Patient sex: M
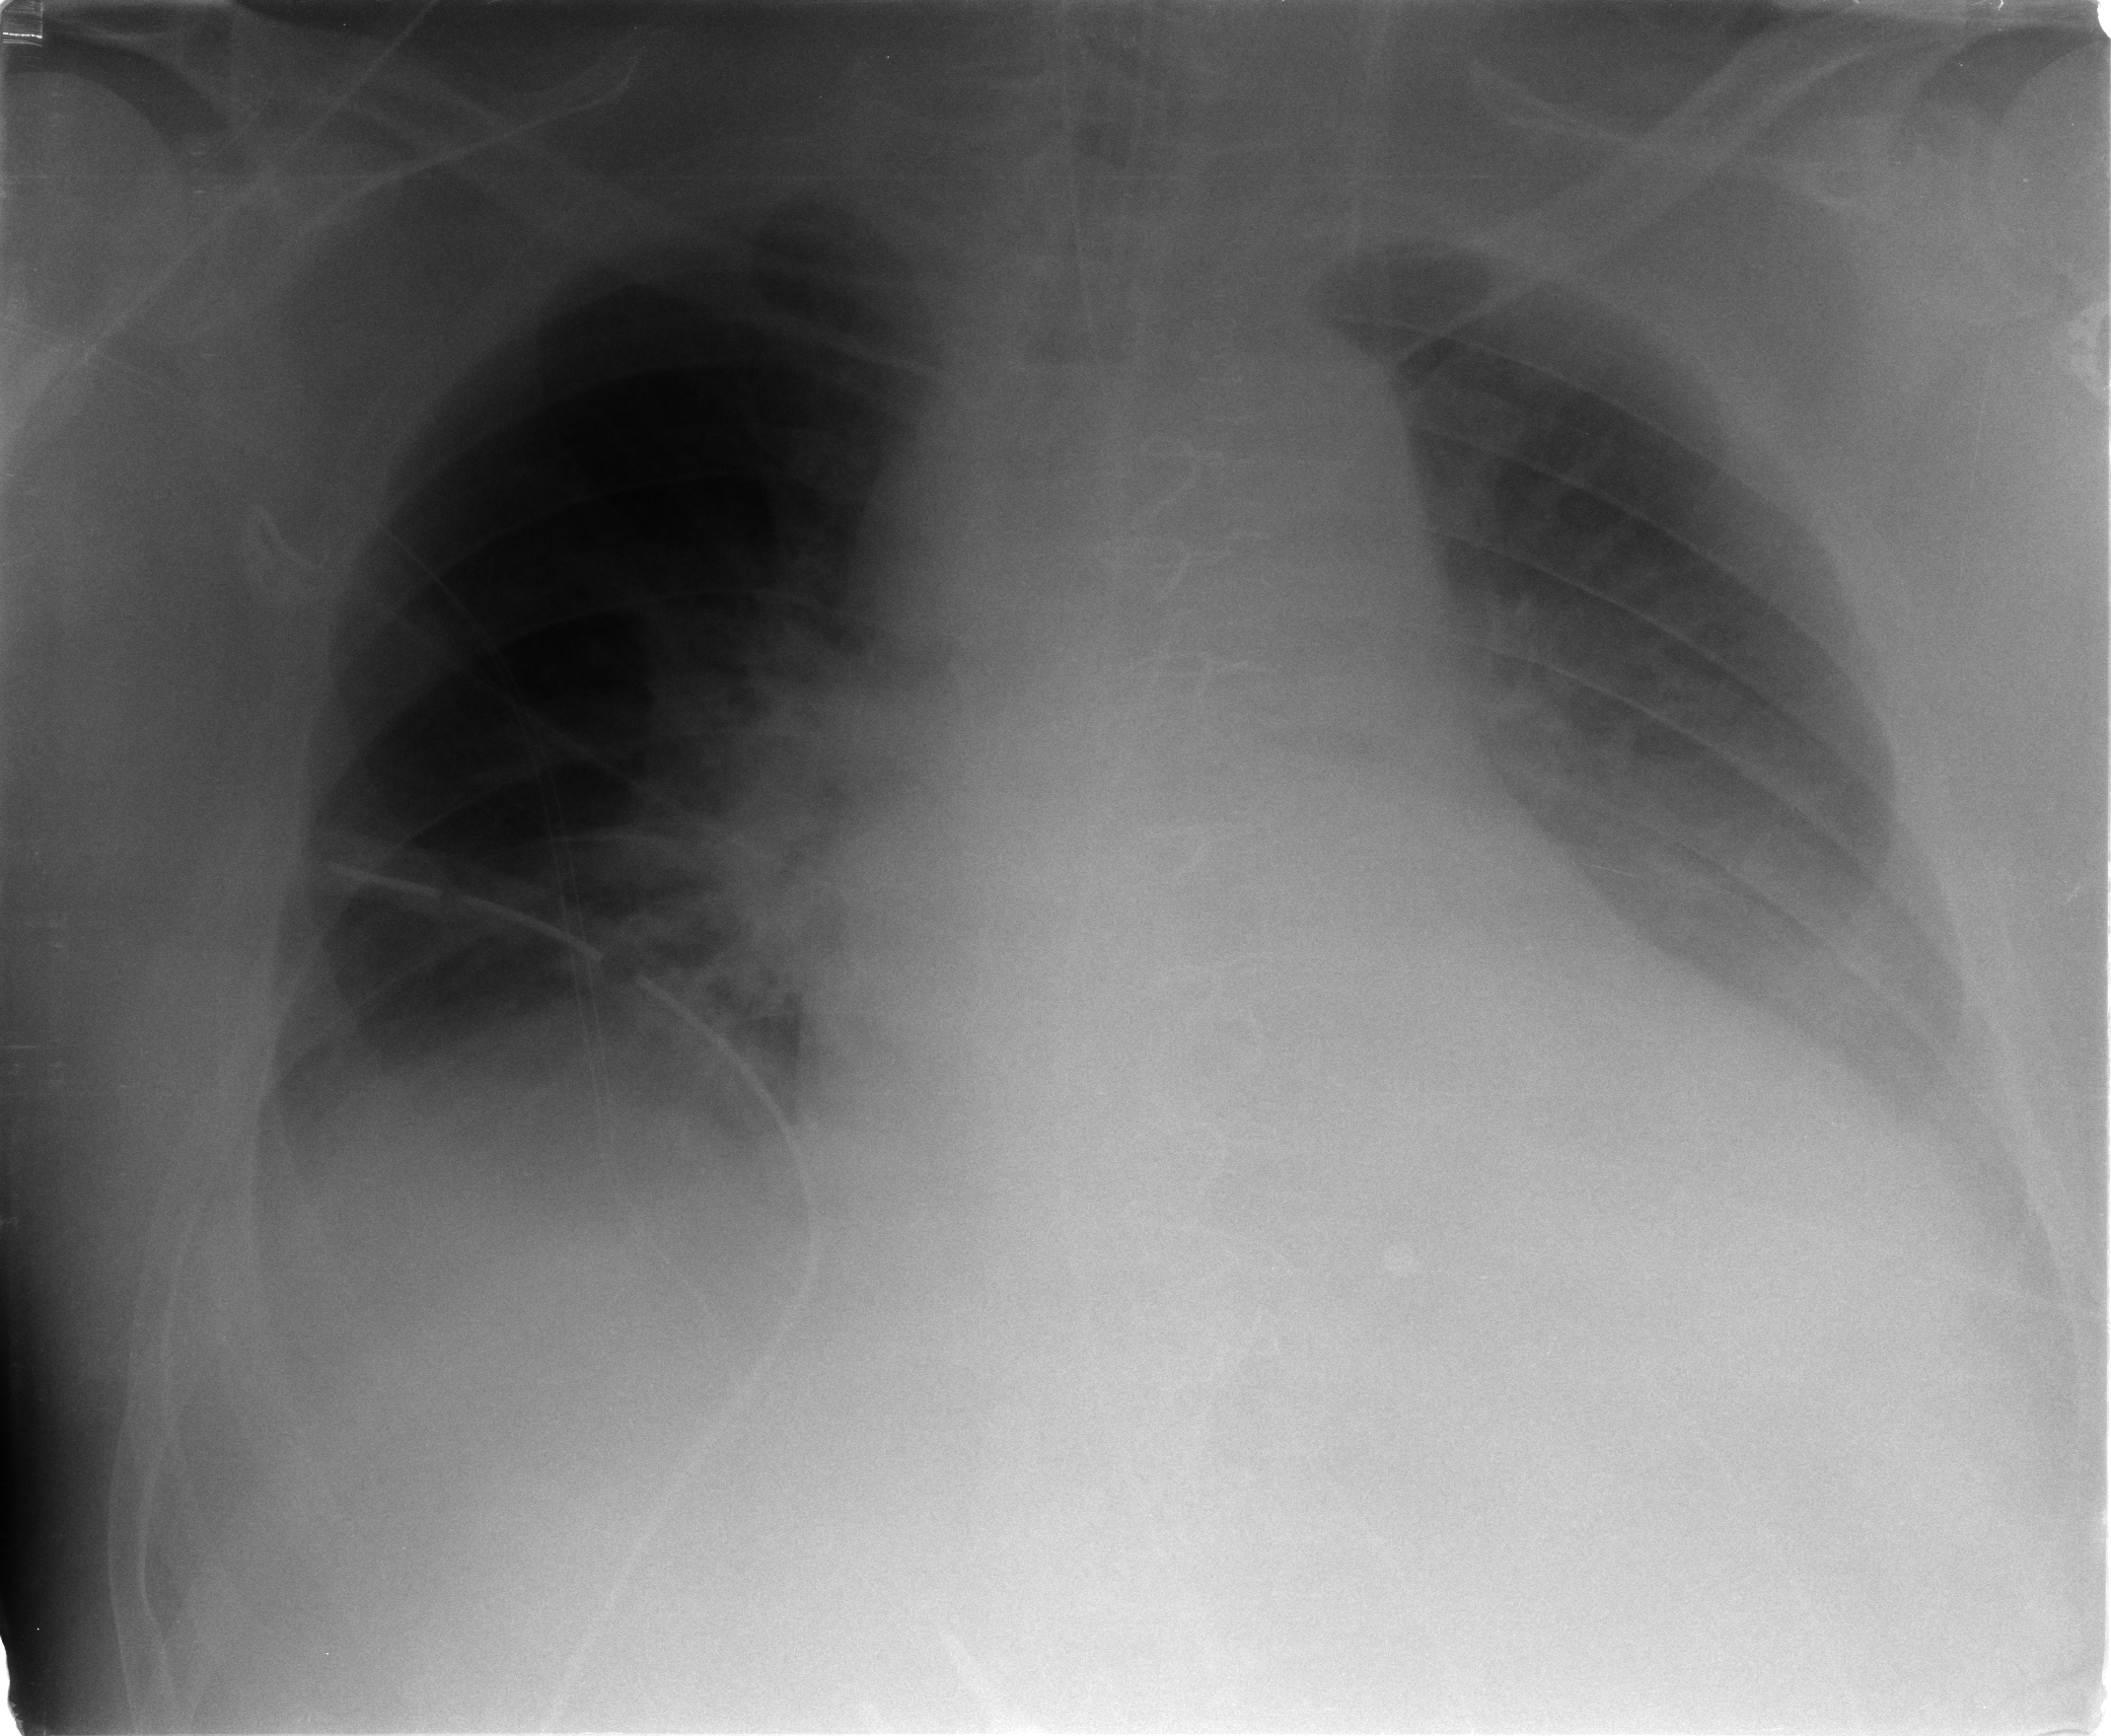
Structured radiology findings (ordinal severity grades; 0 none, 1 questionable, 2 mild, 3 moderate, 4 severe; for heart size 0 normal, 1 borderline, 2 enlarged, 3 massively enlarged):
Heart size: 2
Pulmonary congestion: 2
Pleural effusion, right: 2
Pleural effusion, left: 3
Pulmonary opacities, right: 0
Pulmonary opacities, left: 0
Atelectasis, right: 2
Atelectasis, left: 2